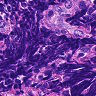
Metastatic tissue present: no